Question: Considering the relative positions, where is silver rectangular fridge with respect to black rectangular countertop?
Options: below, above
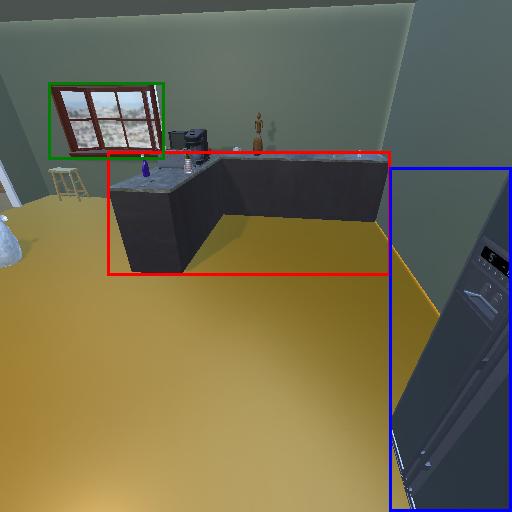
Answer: below